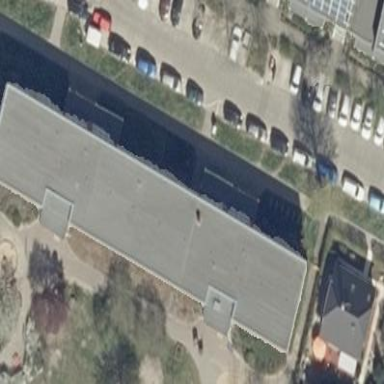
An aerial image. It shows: Flat roof kindergarten building.